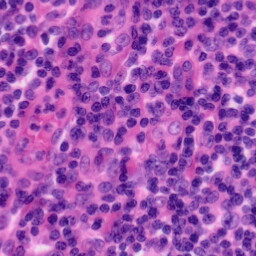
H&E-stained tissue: Tonsil